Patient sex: F
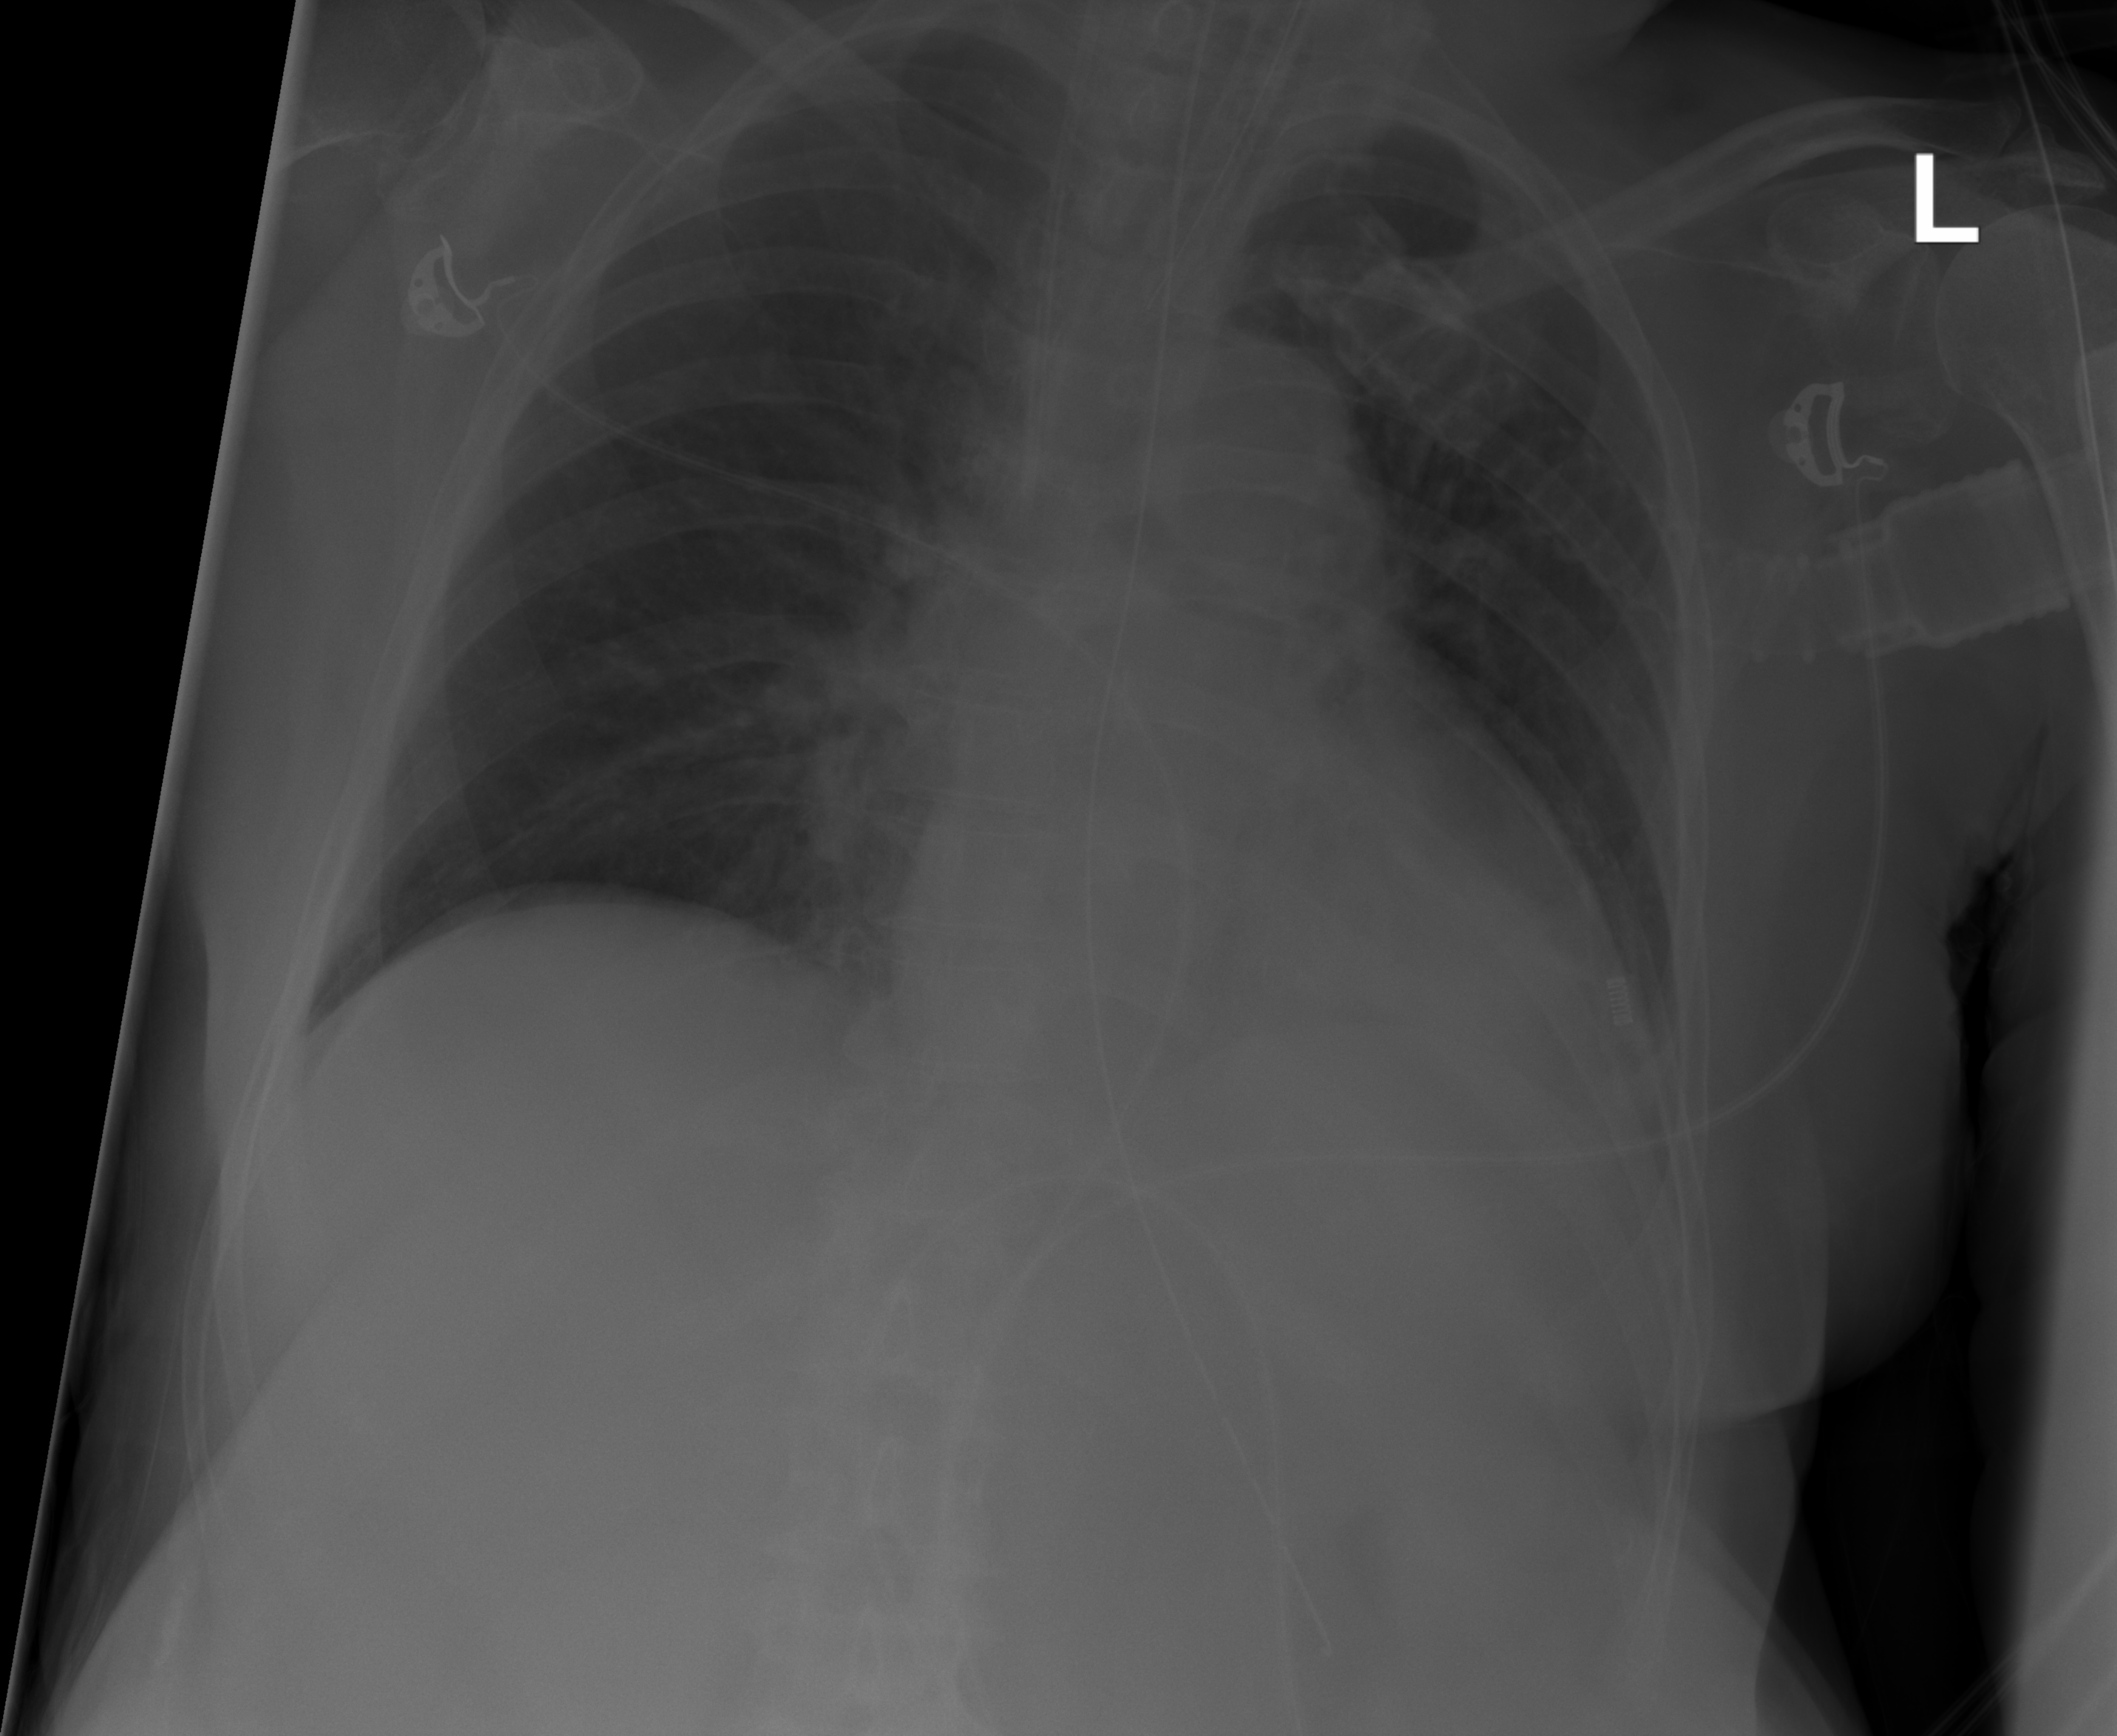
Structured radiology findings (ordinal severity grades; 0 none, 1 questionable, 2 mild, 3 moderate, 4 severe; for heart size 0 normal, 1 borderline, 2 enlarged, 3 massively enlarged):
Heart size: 2
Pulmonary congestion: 0
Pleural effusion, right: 0
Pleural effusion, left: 0
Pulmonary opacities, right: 2
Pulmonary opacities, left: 0
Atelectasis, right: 0
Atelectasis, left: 0